Brain MRI, t2w sequence, axial 2D slice.
Patient: age 25, sex F, weight 78 kg, height 1.78 m
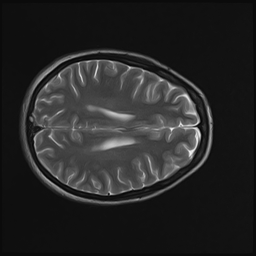